Question: I used '@font-face'
'''
@font-face { // body font
font-family: 'Sofia Pro Light';
src: url('../library/fonts/Sofia Pro Light/SofiaProLight.eot');
src: url('../library/fonts/Sofia Pro Light/SofiaProLight.eot?#iefix') format('embedded-opentype'),
url('../library/fonts/Sofia Pro Light/SofiaProLight.woff') format('woff'),
url('../library/fonts/Sofia Pro Light/SofiaProLight.ttf') format('truetype'),
url('../library/fonts/Sofia Pro Light/SofiaProLight.otf') format('opentype'),
url('../library/fonts/Sofia Pro Light/SofiaProLight.svg#font-name') format('svg');
font-weight: normal;
font-style: normal;
}
'''
and here's what Chrome Dev tool gives me

Should I ignore it? cuz everything seems to work fine.
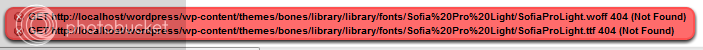
Answer: I'd open up <URL> and see if everything really is fine or not.
I'm assuming the files really are where you say they are. And so I suspect you've run into the same thing I did. Chrome is picky about the mime type. But the error message is misleading. Basically, when you don't have the proper mime type coming from the server for WOFF files, then Chrome will failover to another font format. In this case it's going to first failover to TTF fonts. This means that two different font formats will be downloaded in Chrome. Only, it looks like you're getting an error with TTF fonts as well so Chrome is probably downloading 3 different formats in your case.
So this is worth fixing. All you need to do is configure your server to send 'application/x-font-woff' as the MIME Type for WOFF files.
For example, in ASP.NET you'd add this to the web.config...
'''
<system.webServer>
<staticContent>
<mimeMap fileExtension=".woff" mimeType="application/x-font-woff" />
</staticContent>
</system.webServer>
'''